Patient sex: F
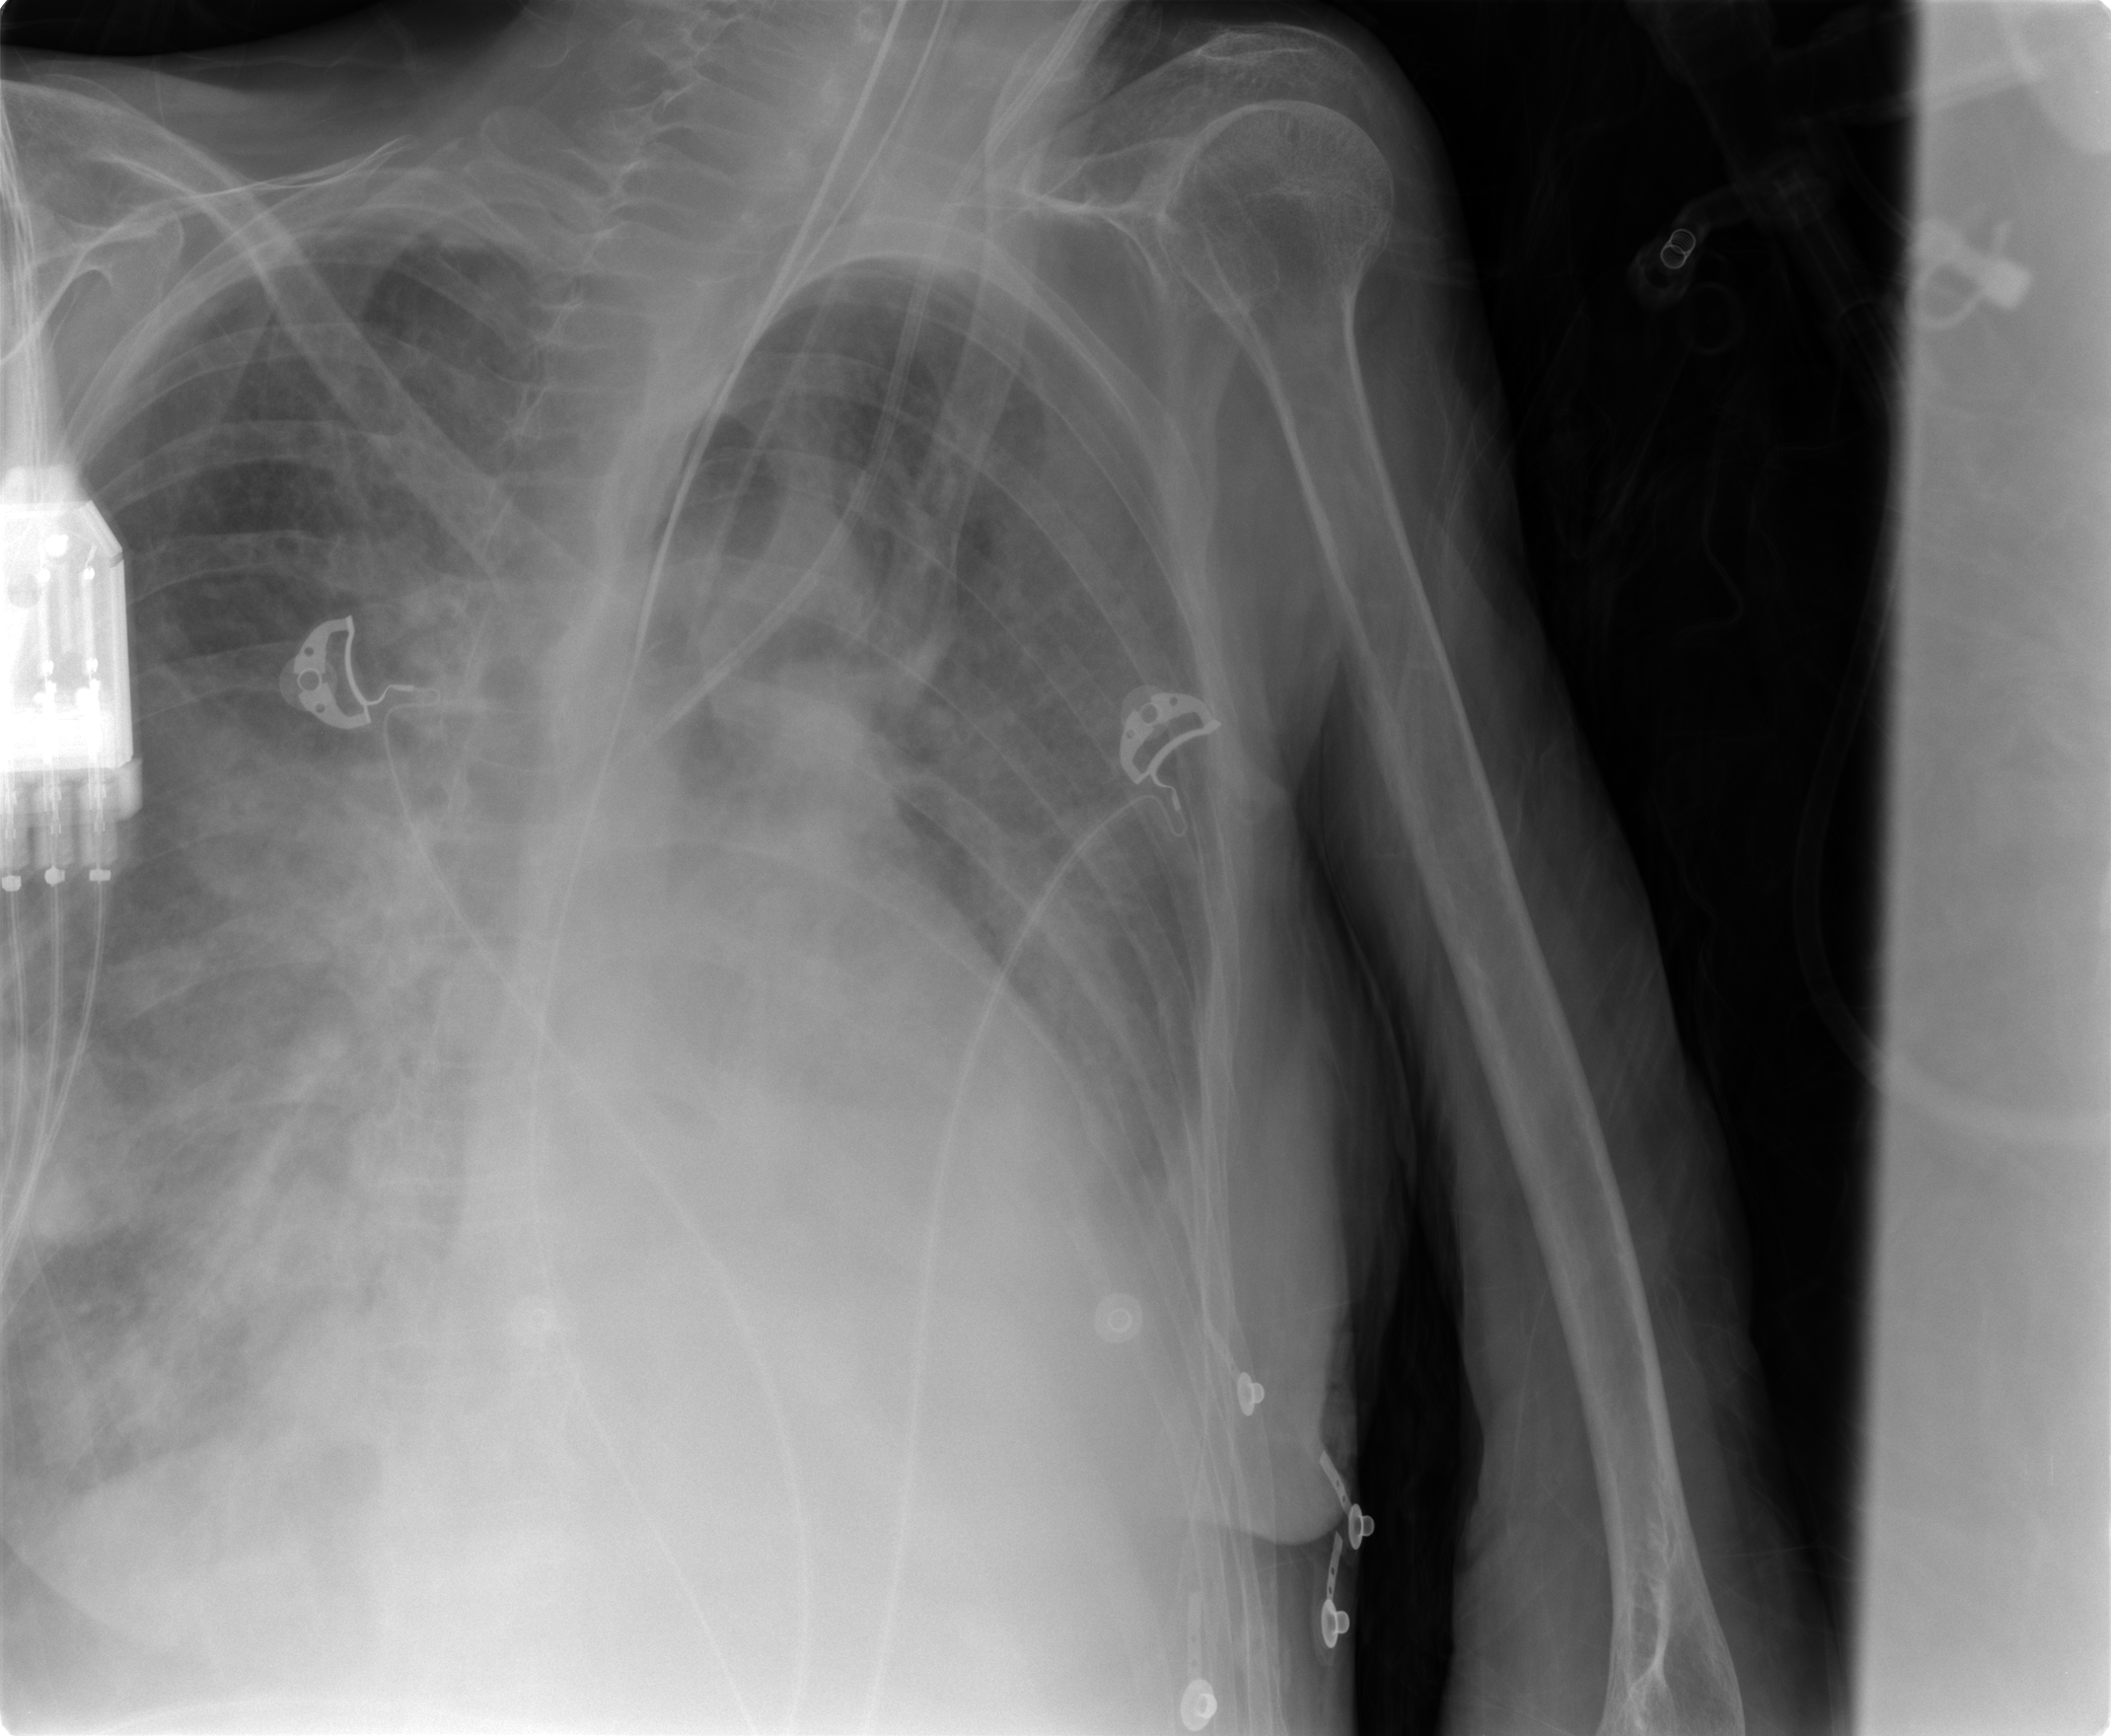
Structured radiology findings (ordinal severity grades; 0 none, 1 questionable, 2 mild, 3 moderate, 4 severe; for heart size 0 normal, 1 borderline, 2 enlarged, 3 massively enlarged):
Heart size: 3
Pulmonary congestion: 3
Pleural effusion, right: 1
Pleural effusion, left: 1
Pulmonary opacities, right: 4
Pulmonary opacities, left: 3
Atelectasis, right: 3
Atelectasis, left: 2